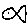
Label: fish